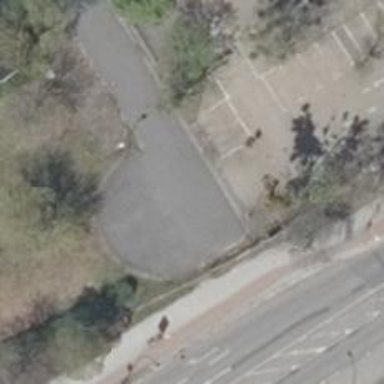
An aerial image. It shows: Turning circle on the road.